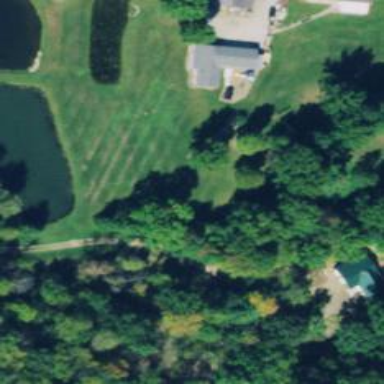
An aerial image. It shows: Driveway.